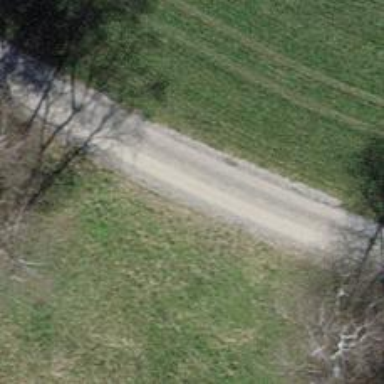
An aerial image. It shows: Compacted track with grade2 level.